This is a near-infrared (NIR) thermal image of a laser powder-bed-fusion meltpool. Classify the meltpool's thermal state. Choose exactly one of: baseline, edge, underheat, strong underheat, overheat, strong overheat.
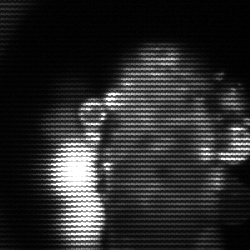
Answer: strong underheat